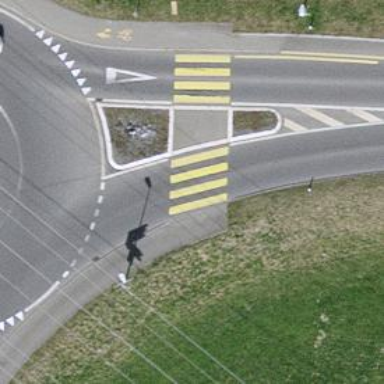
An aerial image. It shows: Secondary road with cycle track on the right.